Question: Find the minimum number of moves required to get from the Tower of Hanoi state described in the figure to the completed state
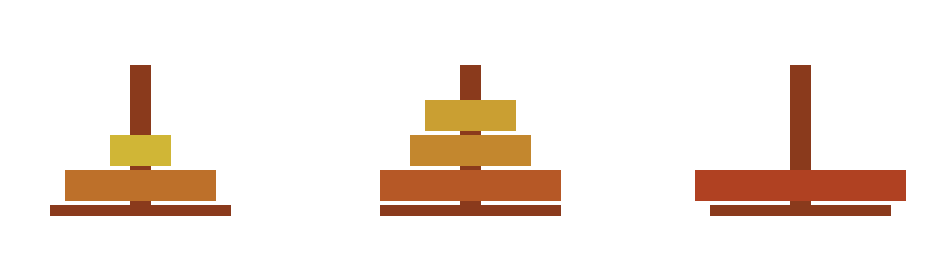
Answer: 22